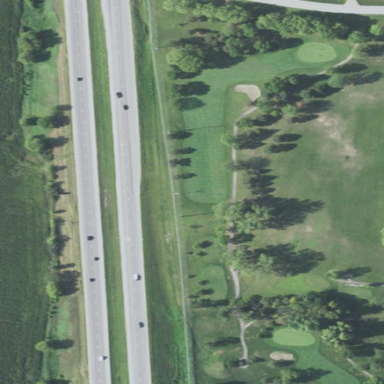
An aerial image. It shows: Golf rough area.